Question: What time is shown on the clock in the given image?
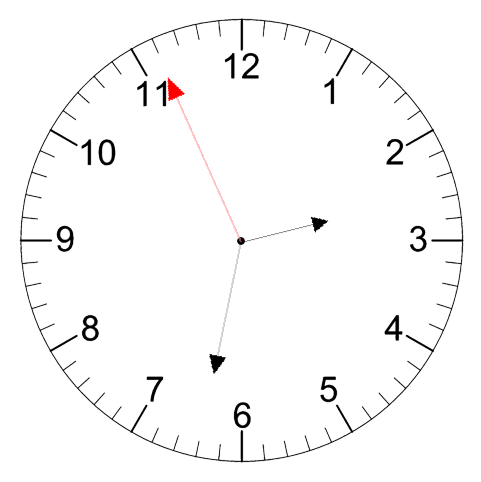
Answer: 02:31:56